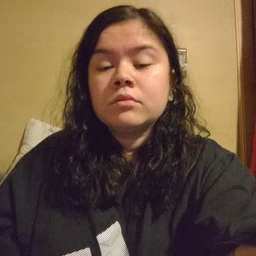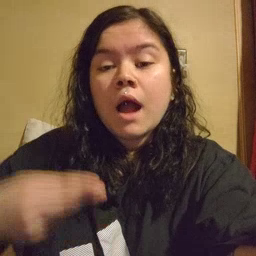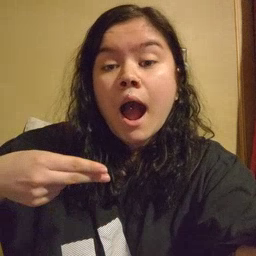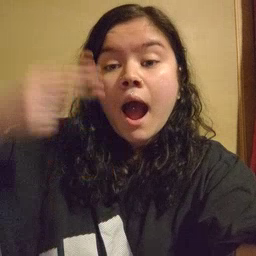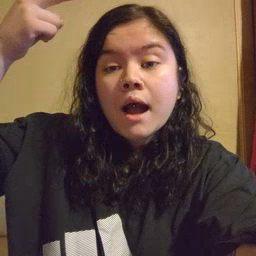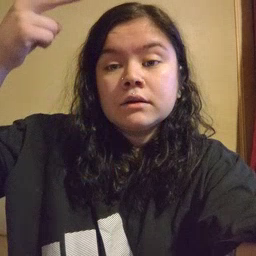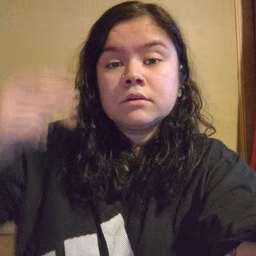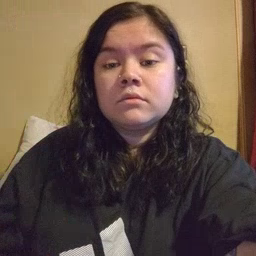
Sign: high